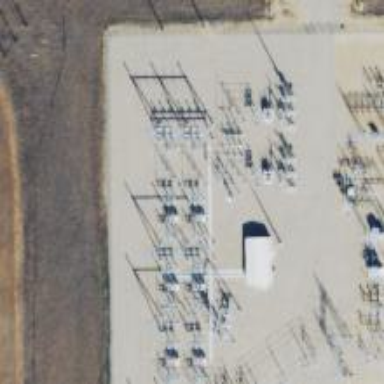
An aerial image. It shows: Switch for power supply.